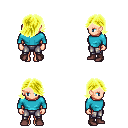
a pixel art fantasy rpg character, female body template, human, light skin, teal long-sleeve shirt, metal pants, gold swoop hairstyle, maroon shoes, four views (front, back, left, right), 2x2 character sprite sheet, small pixel art, hard edges, no anti-aliasing